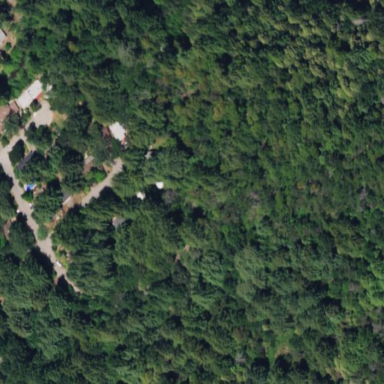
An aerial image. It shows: Public facility located in woodland area.